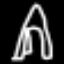
Label: The Eiffel Tower